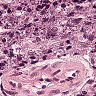
Metastatic tissue present: no